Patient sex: M
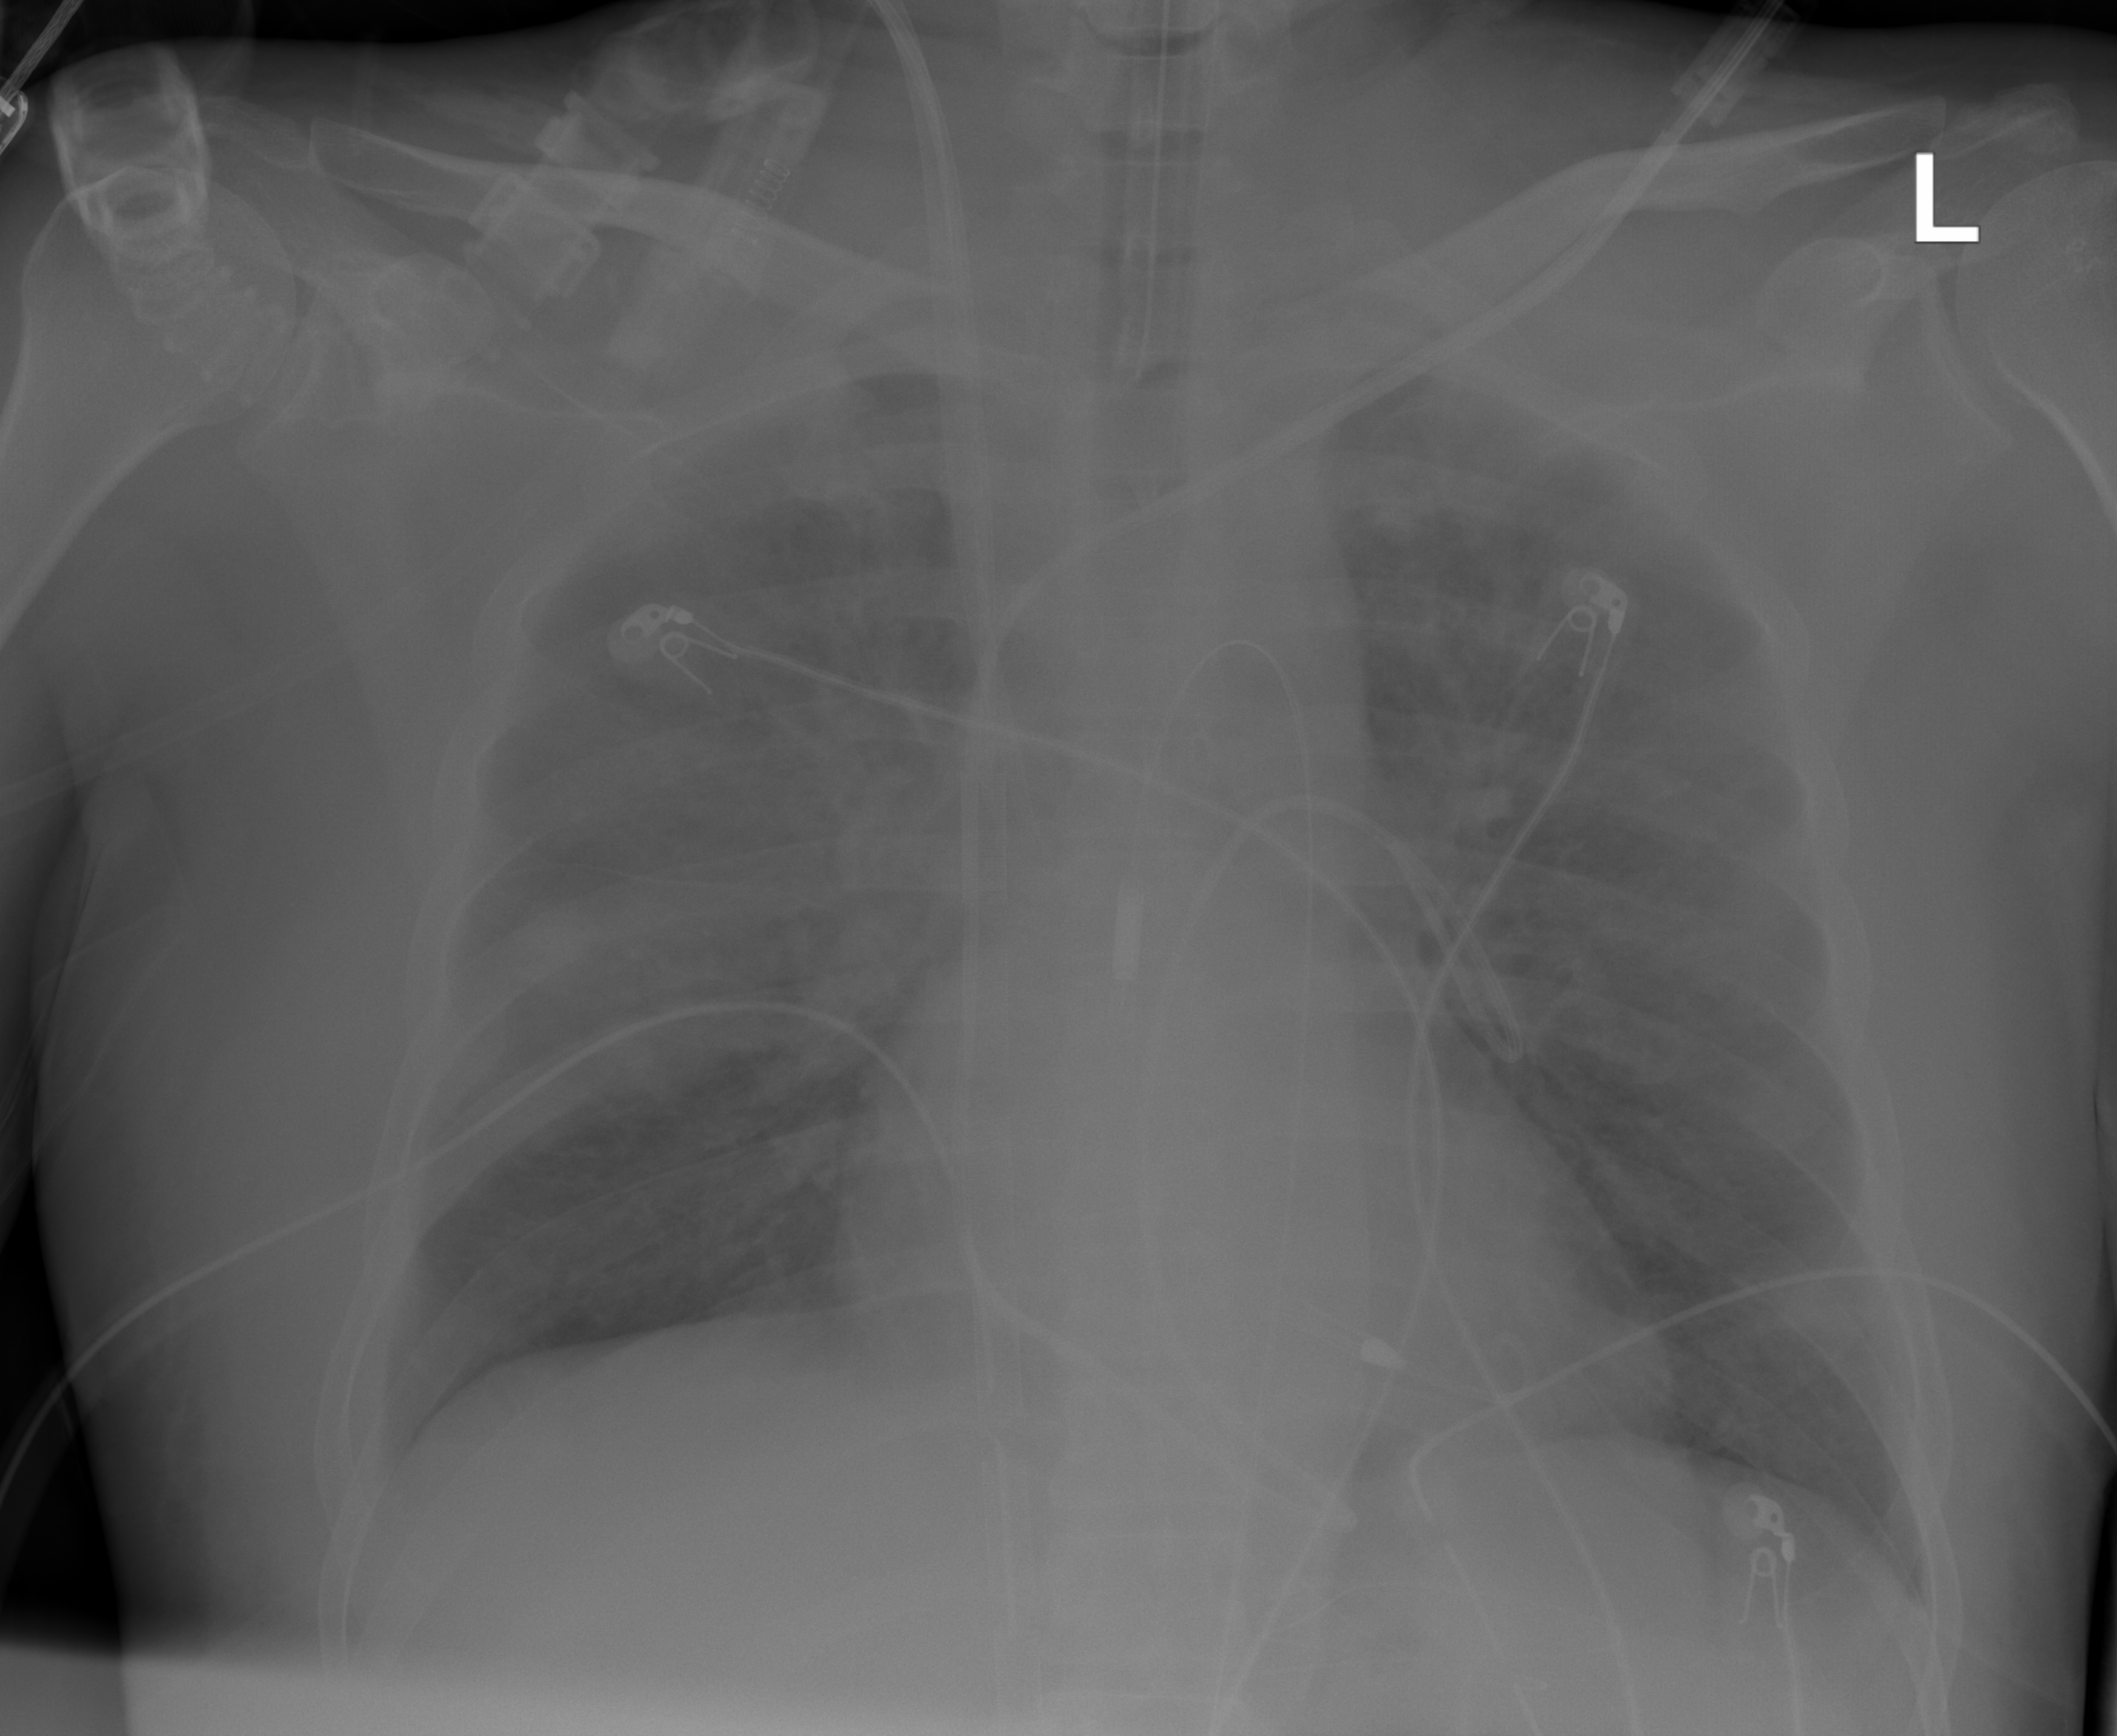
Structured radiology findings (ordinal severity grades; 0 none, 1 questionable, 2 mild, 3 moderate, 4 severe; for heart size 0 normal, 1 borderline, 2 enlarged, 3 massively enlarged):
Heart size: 1
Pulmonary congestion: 0
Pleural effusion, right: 0
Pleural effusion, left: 0
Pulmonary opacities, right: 2
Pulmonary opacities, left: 2
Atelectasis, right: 2
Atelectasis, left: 0